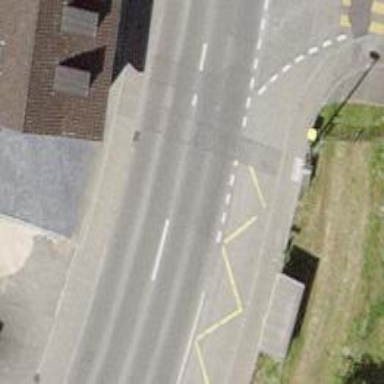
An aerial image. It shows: Bus stop equipped with public transport stop position.